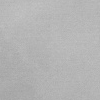
Atmospheric dust classification: dusty